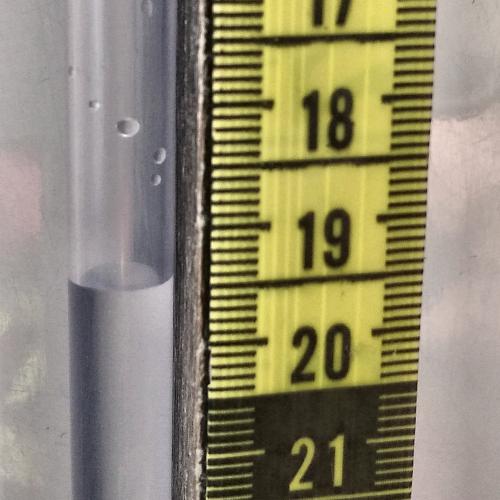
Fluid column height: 19.4 cm